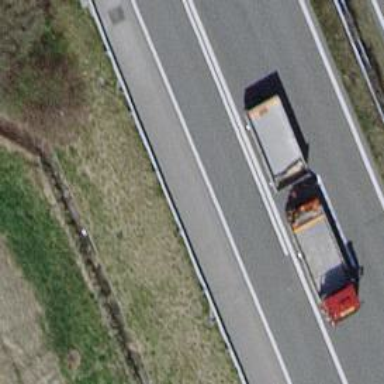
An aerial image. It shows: Bridge on motorway link.